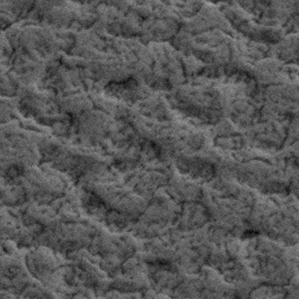
Label: frost